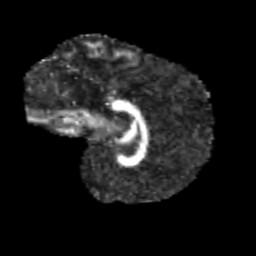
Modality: FA
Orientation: sagittal
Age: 11
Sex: male
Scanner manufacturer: siemens
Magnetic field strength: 3 T
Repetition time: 3.8 s
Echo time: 0.07 s